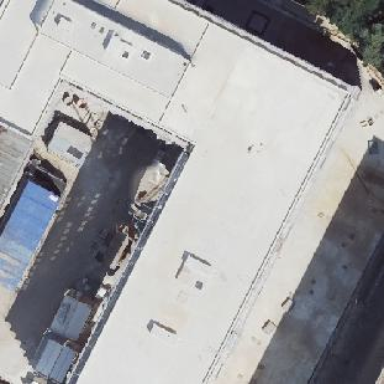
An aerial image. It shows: Office building.